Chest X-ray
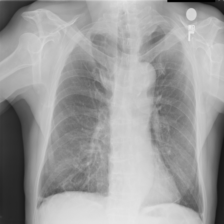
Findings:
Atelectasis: positive
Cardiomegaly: negative
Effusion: negative
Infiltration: negative
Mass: negative
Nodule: negative
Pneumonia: negative
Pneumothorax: negative
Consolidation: negative
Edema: negative
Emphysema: positive
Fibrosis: negative
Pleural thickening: positive
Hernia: negative